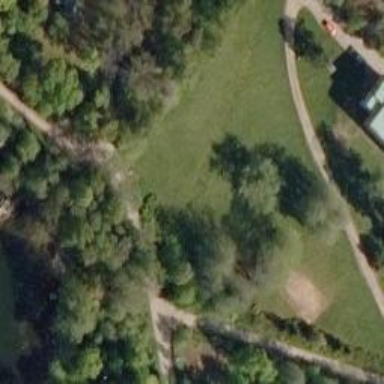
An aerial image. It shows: Disc golf basket.